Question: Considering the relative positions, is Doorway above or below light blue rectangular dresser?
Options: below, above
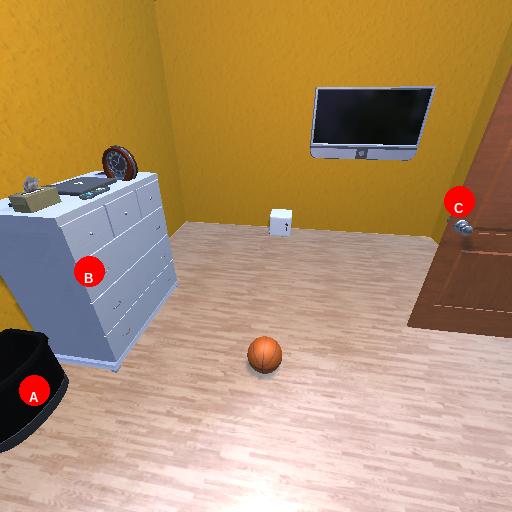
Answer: below